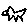
Label: star